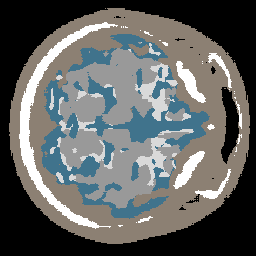
Label: no_lesion